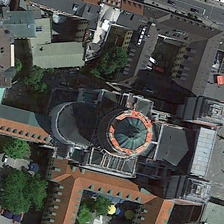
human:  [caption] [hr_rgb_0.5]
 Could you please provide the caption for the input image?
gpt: several green trees are near a church .

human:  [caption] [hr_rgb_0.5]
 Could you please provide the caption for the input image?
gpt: several green trees are near a church .

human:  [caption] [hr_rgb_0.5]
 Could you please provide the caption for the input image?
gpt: several green trees are near a church .

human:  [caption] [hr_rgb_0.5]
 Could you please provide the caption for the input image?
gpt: several green trees are near a church .

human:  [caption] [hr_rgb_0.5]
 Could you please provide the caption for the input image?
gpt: several green trees are near a church .